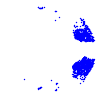
Particle: proton